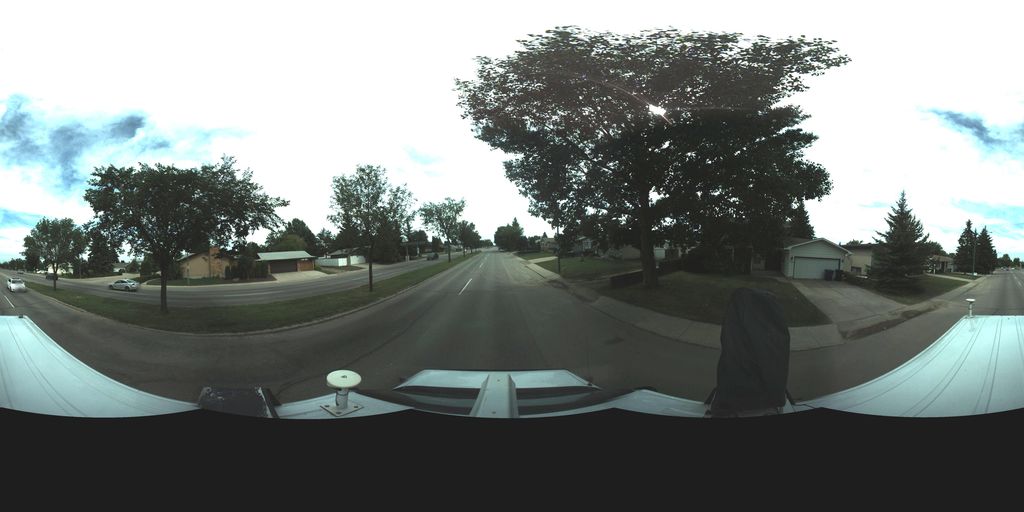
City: saskatoon